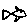
Label: fish